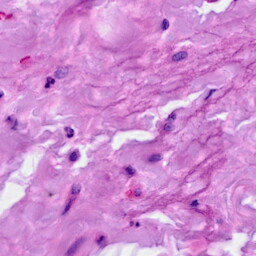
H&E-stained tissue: Breast